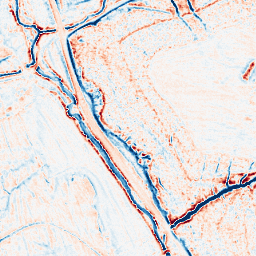
Category: edge_preserving
Decomposition family: anisotropic_diffusion
Decomposition parameters: iterations: 10
kappa: 50
gamma: 0.2
Upsampling method: sinc_blackman
Upsampling parameters: scale: 2
kernel_size: 4
Upsampling scale: 2